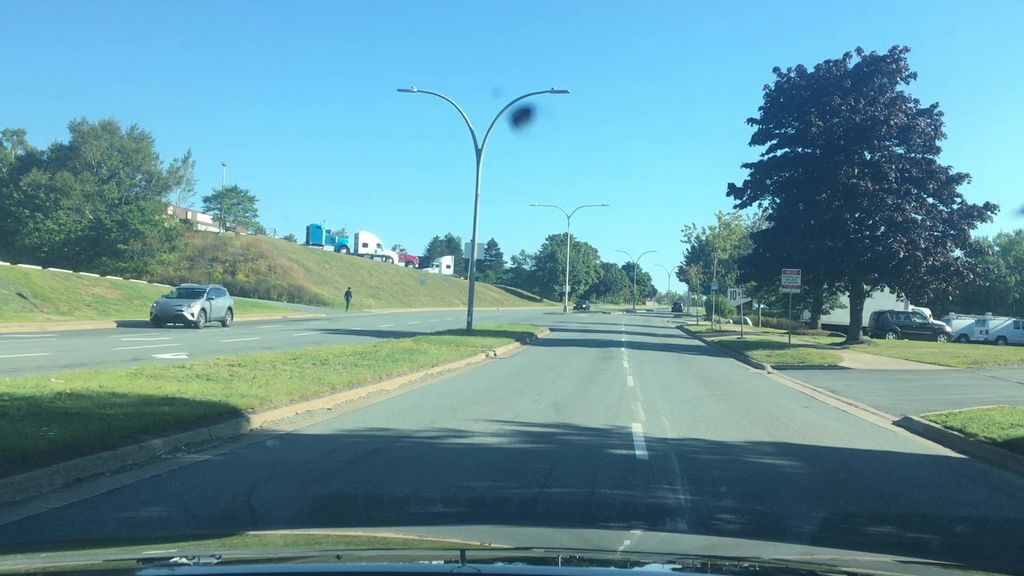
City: halifax